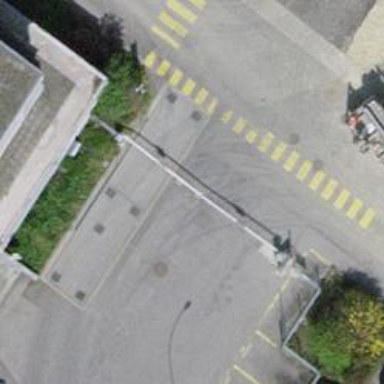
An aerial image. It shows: Lift gate barrier.